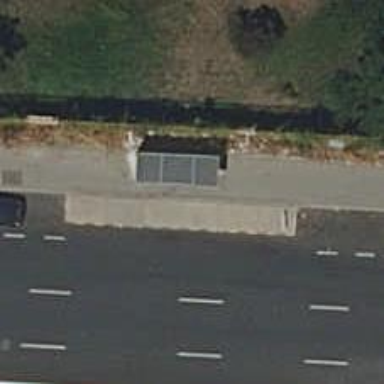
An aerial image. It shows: Bus stop with platform for public transport.